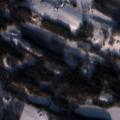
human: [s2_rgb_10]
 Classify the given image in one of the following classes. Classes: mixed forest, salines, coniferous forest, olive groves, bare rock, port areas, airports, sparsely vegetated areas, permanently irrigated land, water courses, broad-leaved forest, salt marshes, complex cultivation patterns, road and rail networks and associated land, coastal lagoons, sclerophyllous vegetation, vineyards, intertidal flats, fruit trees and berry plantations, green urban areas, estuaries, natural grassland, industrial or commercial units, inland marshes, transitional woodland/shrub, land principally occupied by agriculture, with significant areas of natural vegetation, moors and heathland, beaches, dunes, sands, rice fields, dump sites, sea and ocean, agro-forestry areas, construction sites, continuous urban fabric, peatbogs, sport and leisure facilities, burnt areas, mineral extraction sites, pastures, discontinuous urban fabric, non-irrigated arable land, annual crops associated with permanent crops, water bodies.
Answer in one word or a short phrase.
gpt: land principally occupied by agriculture, with significant areas of natural vegetation, broad-leaved forest, coniferous forest, mixed forest